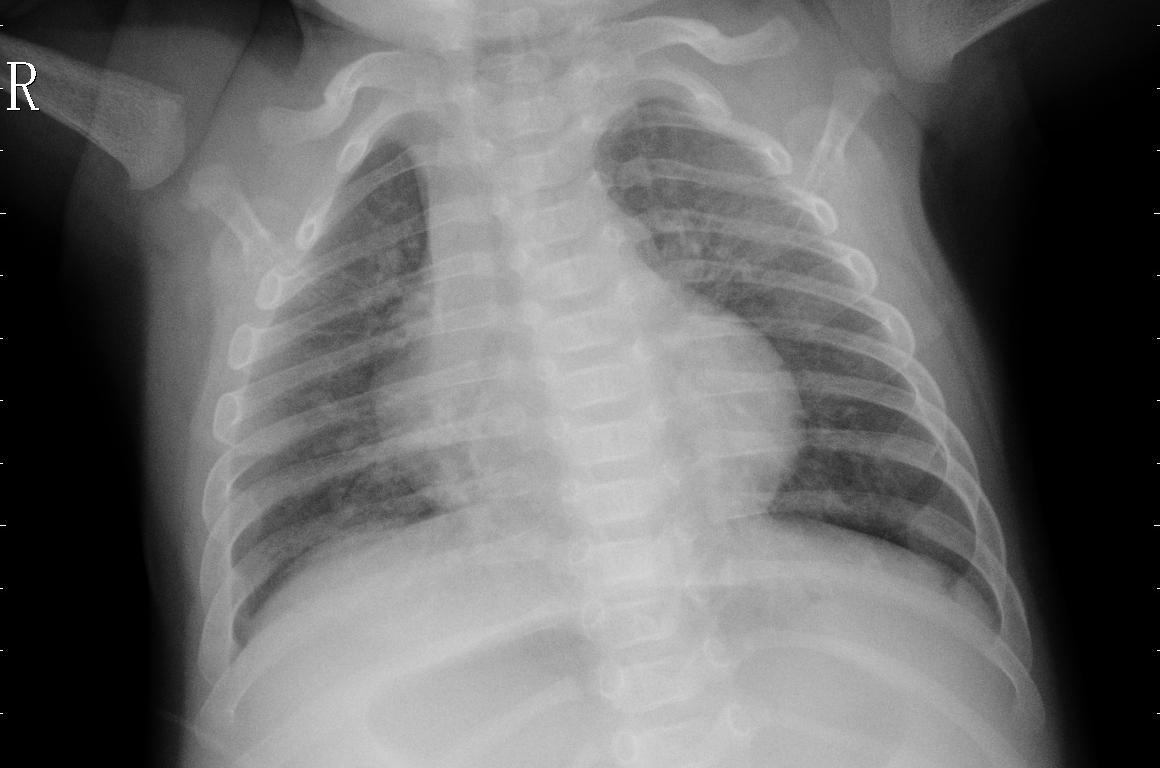
Diagnosis: PNEUMONIA